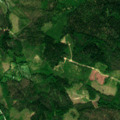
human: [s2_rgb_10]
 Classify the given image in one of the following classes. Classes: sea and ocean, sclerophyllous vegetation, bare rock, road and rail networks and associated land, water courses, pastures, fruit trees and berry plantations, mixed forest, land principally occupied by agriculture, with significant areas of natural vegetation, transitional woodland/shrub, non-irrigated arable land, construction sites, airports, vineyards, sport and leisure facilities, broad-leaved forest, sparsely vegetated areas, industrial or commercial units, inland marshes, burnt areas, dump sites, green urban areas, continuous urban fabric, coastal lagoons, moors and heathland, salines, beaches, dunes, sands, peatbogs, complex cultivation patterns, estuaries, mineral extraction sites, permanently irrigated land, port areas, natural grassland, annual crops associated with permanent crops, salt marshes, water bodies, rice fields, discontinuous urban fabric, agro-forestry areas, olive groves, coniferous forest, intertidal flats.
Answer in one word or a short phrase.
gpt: coniferous forest, mixed forest, transitional woodland/shrub